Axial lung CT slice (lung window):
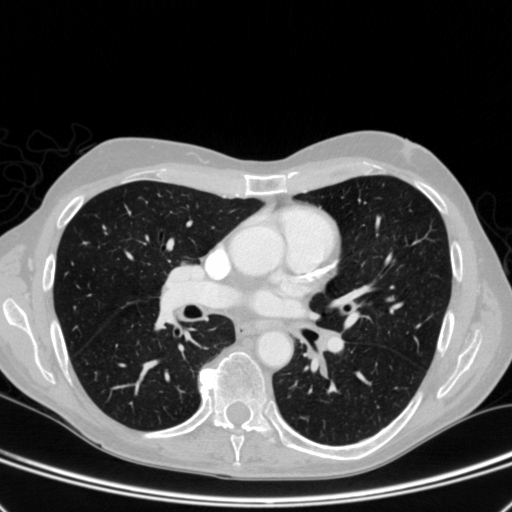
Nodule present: no